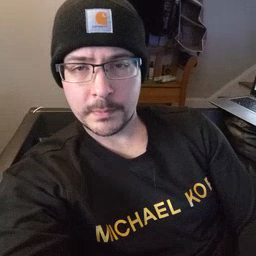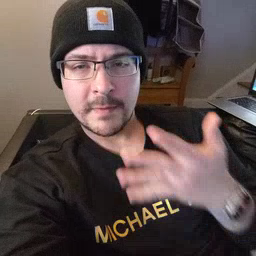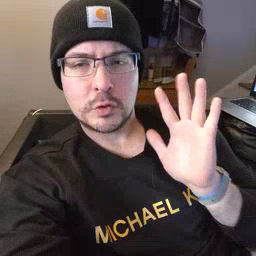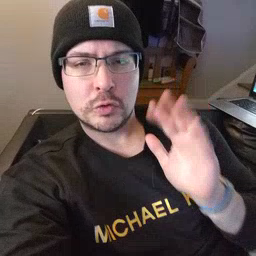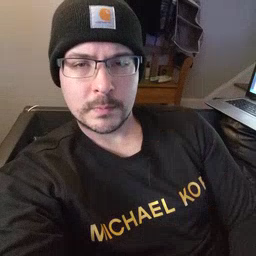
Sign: finish